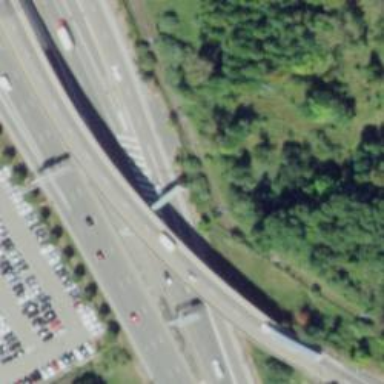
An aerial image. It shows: Bridge over motorway_link.